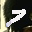
Label: 7